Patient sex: M
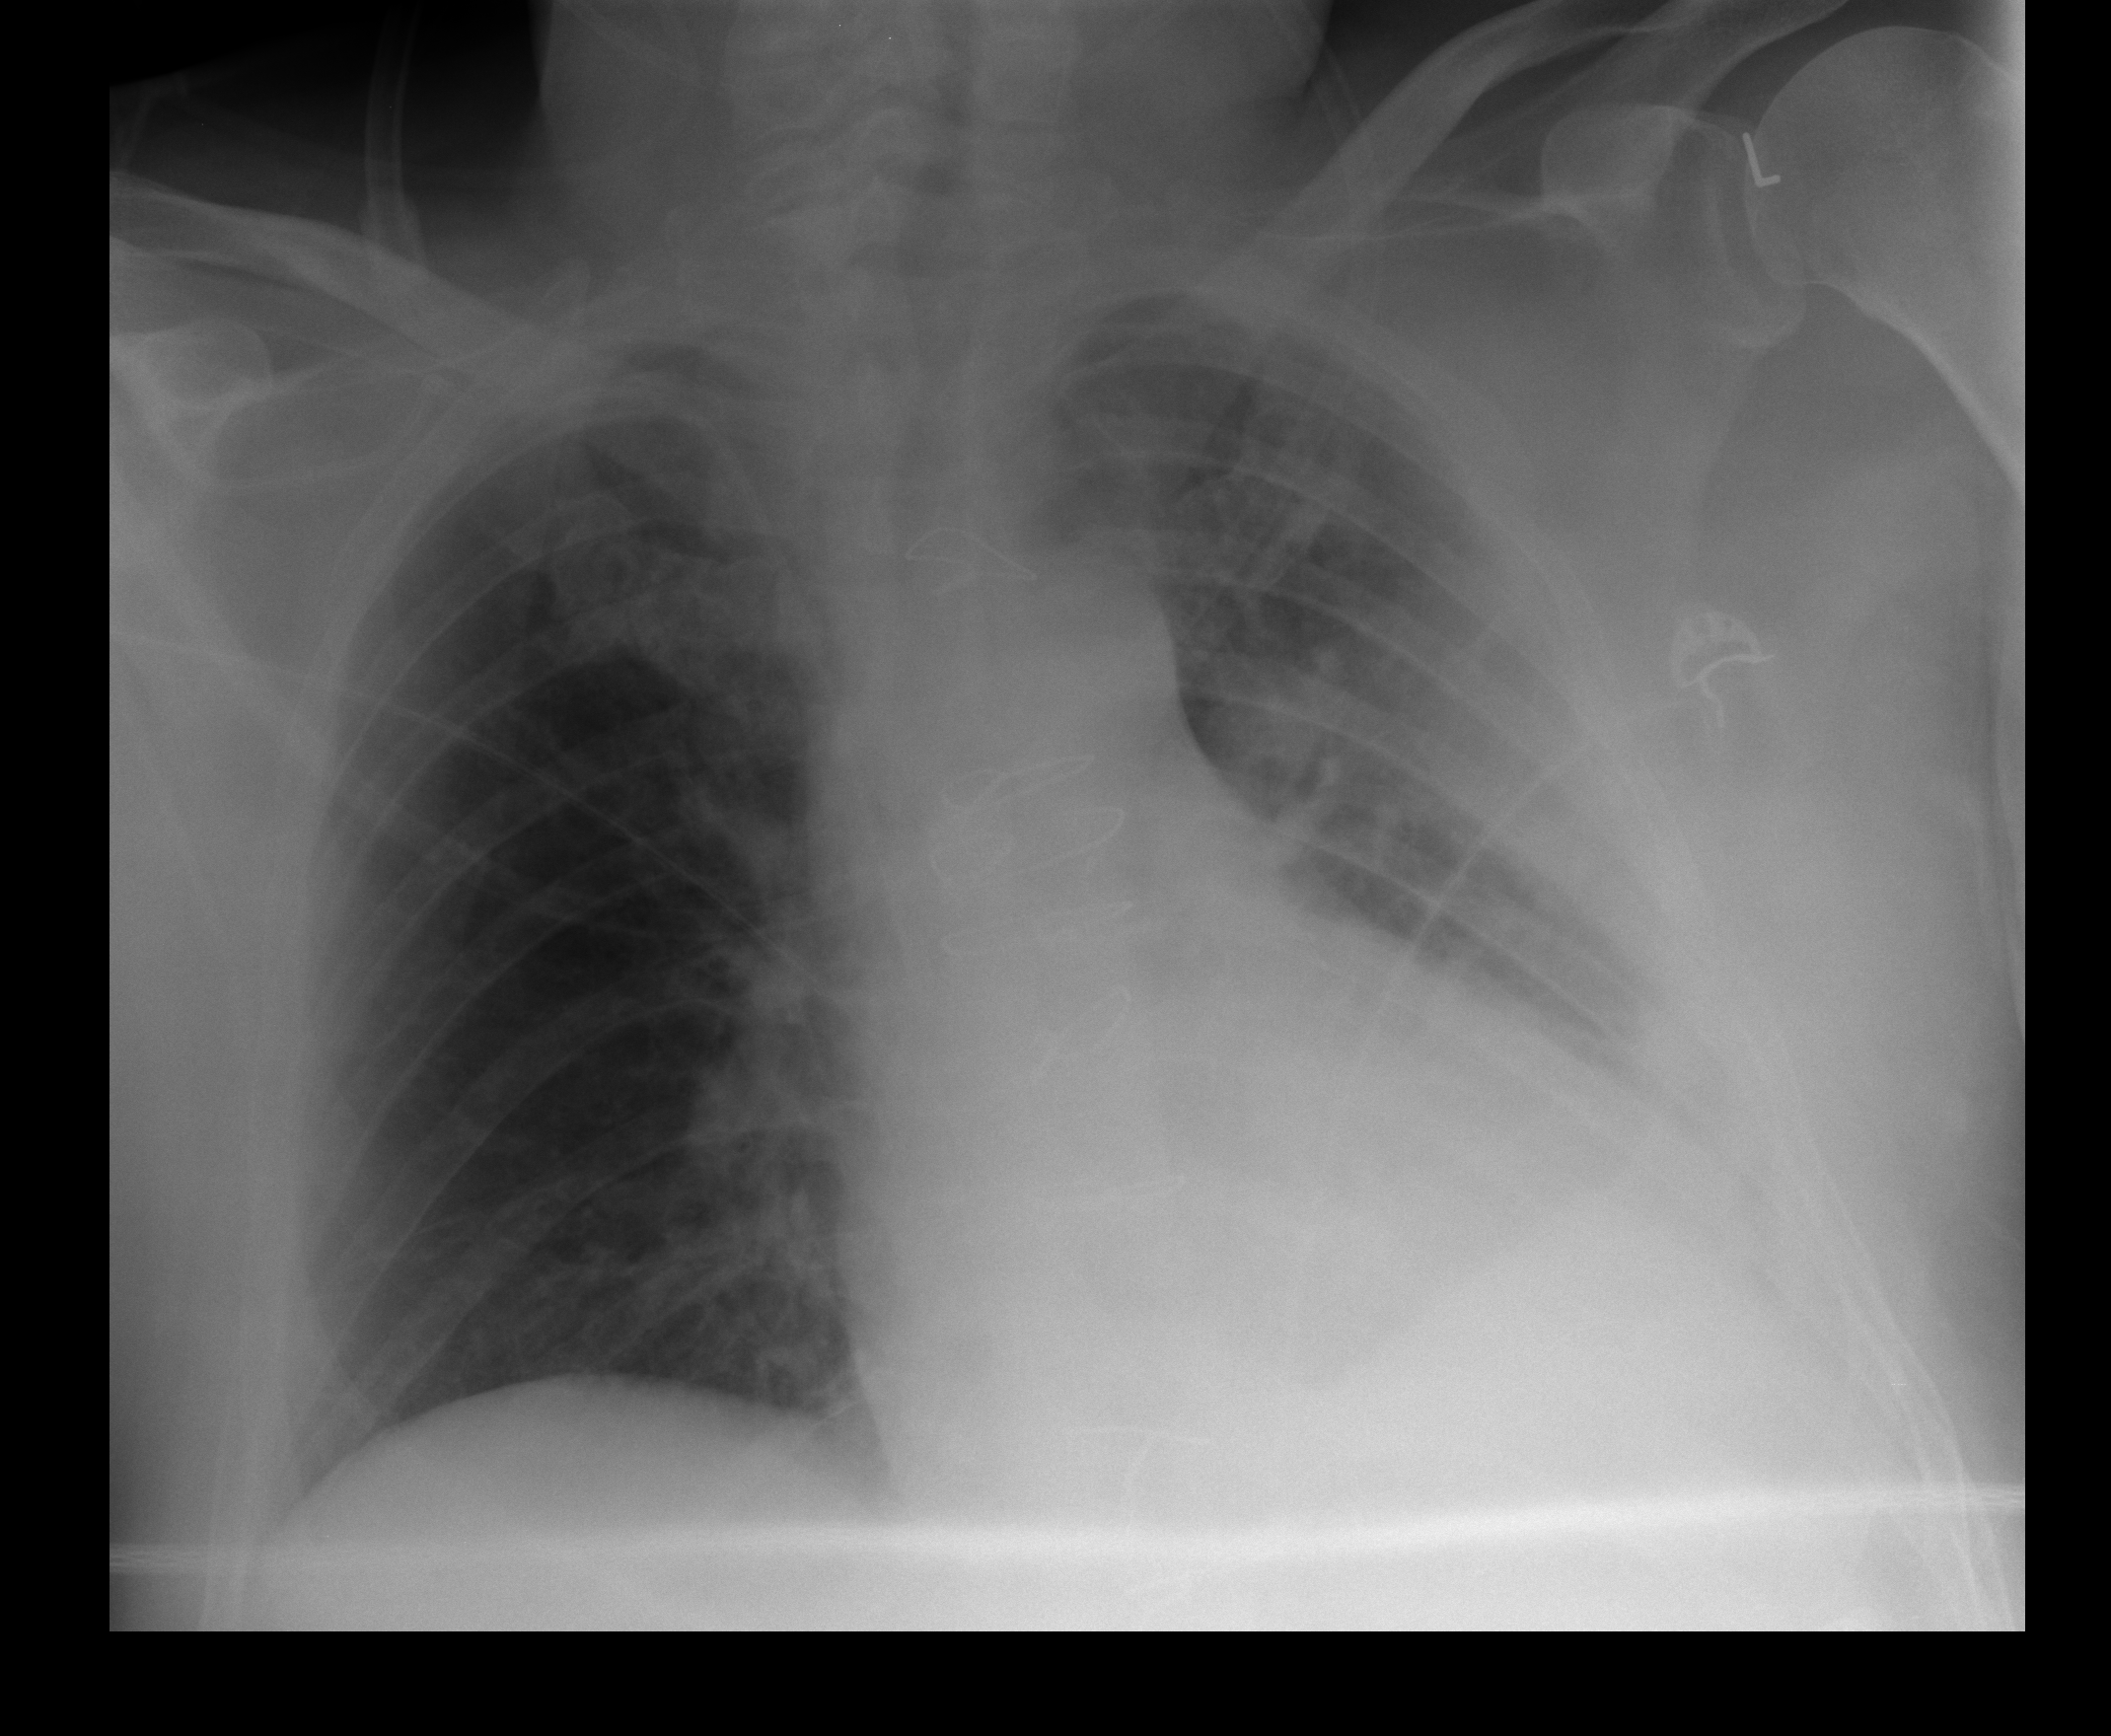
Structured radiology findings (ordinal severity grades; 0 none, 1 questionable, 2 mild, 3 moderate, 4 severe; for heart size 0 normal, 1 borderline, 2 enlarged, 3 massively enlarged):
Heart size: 2
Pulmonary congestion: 1
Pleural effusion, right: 0
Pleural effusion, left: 2
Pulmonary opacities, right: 0
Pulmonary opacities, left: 2
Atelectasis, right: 0
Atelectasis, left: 2